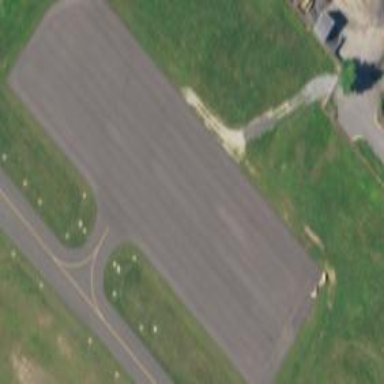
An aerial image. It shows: Apron at the airport with asphalt surface.